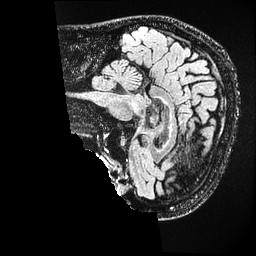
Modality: FLAIR
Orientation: sagittal
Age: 60
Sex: male
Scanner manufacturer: ge
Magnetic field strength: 3 T
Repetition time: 4.802 s
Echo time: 0.1161 s